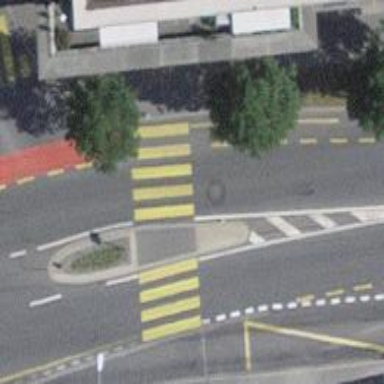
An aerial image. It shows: Kerb barrier.